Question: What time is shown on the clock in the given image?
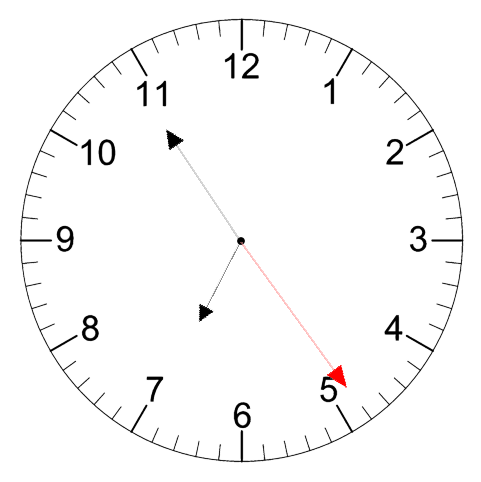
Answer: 06:54:24